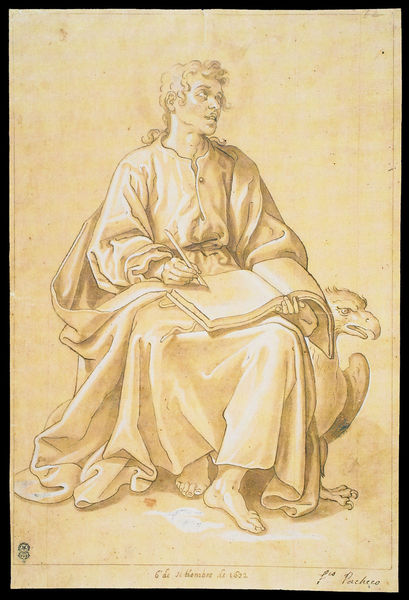
Titel: Johannes der Evangelist auf Patmos
Künstler: Francisco Pacheco
Institution: London, British Museum
Schlagwörter: adler, feder, mann, umhang, sitzen, kleid, kreide, schwarz, weiss, zeichnung, blick, beige, blass, falten, johannes, gewand, mantel, skulptur, schrift, grafik, hair, robe, yellow, dichter, faltenwurf, gedanken, barfuss, philosoph, buch, stich, autor, denker, stift, schreiben, greif, greifvogel, feet, gelehrter, schreiber, drawing, sketch, eagle, writing, signature, sitch, foot, pencil, rohrfeder, apostel, book, evangelist, evangelium, tan, wing, sepia, scribe, talon, einsamer schreiber, sigh, speia